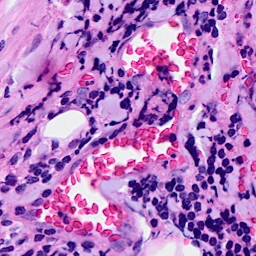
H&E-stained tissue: Breast